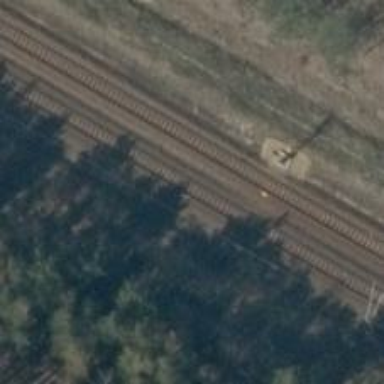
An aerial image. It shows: Railway signal.